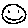
Label: smiley face